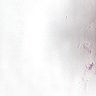
Metastatic tissue present: no